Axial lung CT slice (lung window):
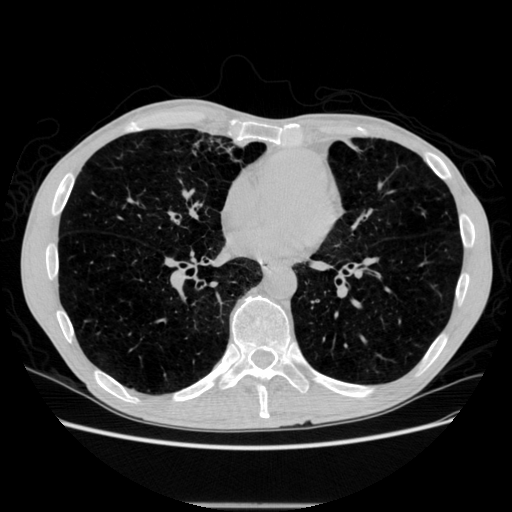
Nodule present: no